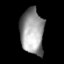
Tissue: prostate
Cell type: T cells
Senescence score: 0.7107
Nuclear area (px): 1046
Mean DAPI intensity: 152.223